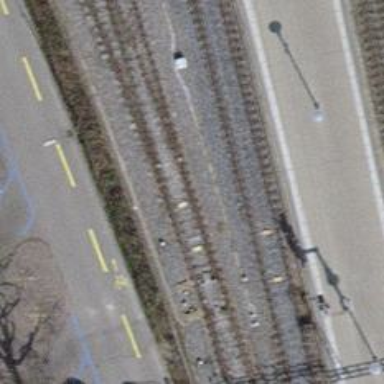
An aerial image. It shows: Railway siding with one electrified track and contact line.